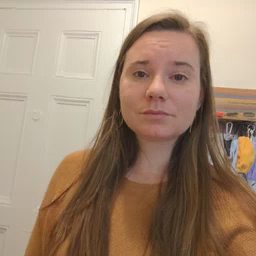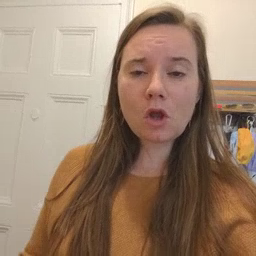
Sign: on